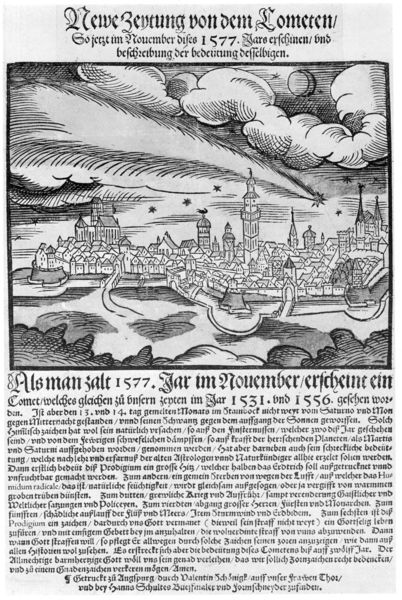
Titel: Newe Zeytung von dem Cometen
Standort: Zürich.
Institution: Wickiana
Schlagwörter: himmel, wasser, weiß, wolken, fluss, landschaft, stadt, fenster, grau, nacht, schwarz, haus, weg, rahmen, bild, häuser, hügel, kirche, turm, schweif, holzschnitt, schrift, ansicht, berge, mauer, grafik, graphik, sturm, inschrift, deutsch, kirchen, mond, türme, stern, befestigt, druck, sterne, druckgrafik, holzstich, illustration, text, zeitung, bericht, buchdruck, buchseite, mittelalter, graben, stadtmauer, zeilen, kupferstich, altdeutsch, wall, bastion, komet, sternschnuppe, wsser, november, stdt, ilustration, wel, 1531, 1577, saratustra, #landschaft, #rand, alsman